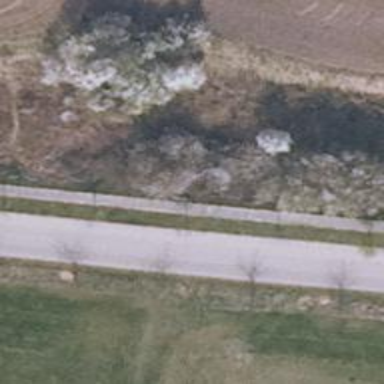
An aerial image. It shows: Unclassified asphalt road with separate sidewalk.